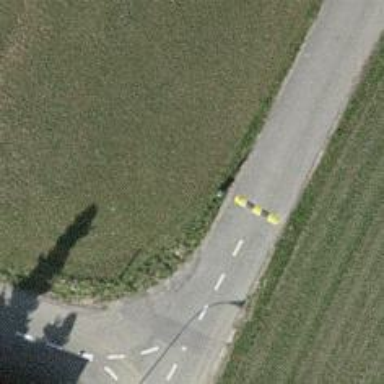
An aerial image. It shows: Bump for traffic calming.